Question: Because of fibers error on cPanel/CentOS/Cloudlinux servers, I'm using 'v2.0.0-beta.2' of '@nuxtjs/vuetify' in my Nuxt app.
But npm returns error on build or dev running.
No problem with v1.11.2, but the 'alpha' and 'beta' versions have error.
'''
✖️ Nuxt Fatal Error
Error: Module '@nuxtjs/vuetify' not found. Please ensure '@nuxtjs/vuetify' is in 'devDependencies' and
installed. HINT: During build step, for npm/yarn, 'NODE_ENV=production' or '--production' should NOT be
used.
'''

'''
"devDependencies": {
"@nuxtjs/vuetify": "^2.0.0-beta.2"
}
'''
'''
buildModules: [
'@nuxtjs/vuetify'
]
'''
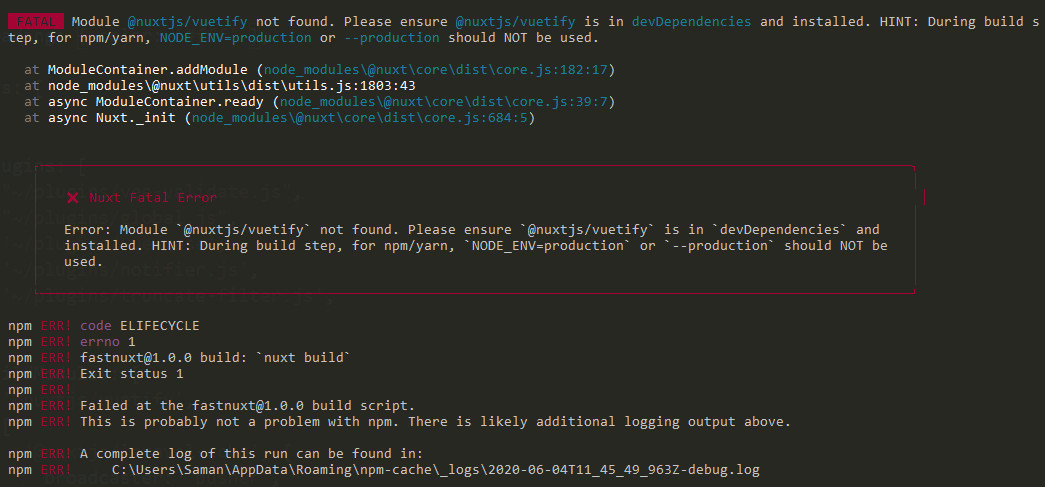
Answer: I deleted the 'node_modules' folder and re-runned the 'npm install' and problem solved.